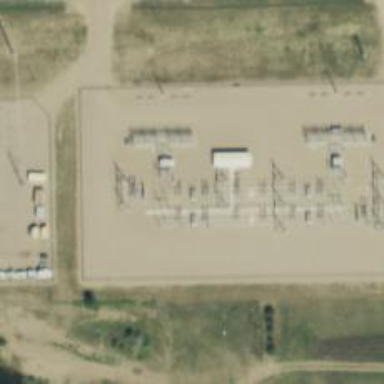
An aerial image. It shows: Switch used for power control.